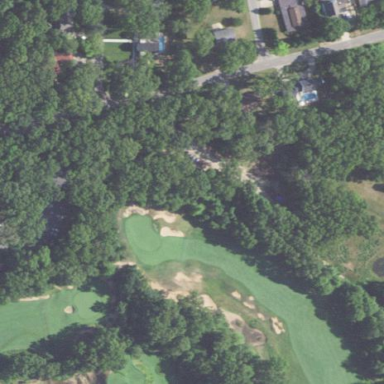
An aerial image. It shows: Grassy area designated as golf fairway.